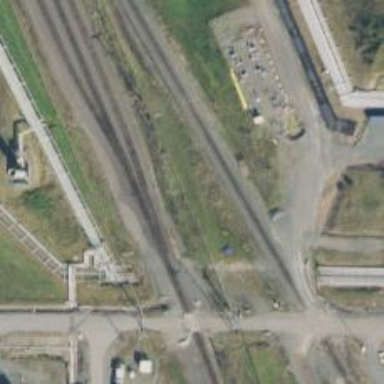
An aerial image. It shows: Railway siding for service.